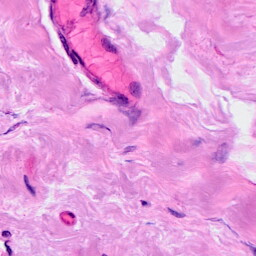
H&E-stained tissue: Breast